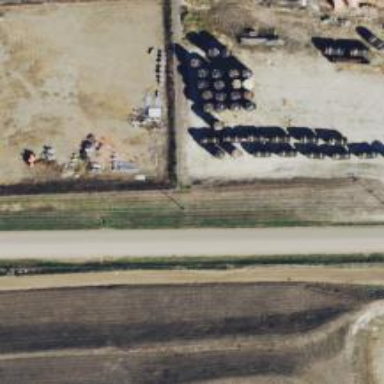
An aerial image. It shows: Storage tank with man-made structure.